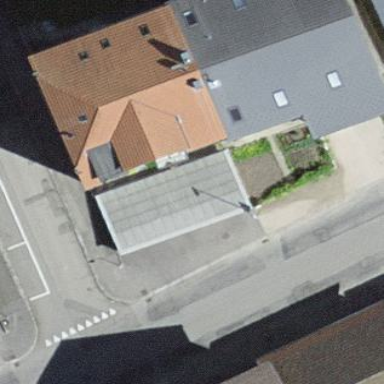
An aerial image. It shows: View of roof of building.